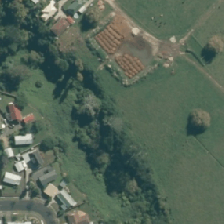
Land cover: indigenous_forest